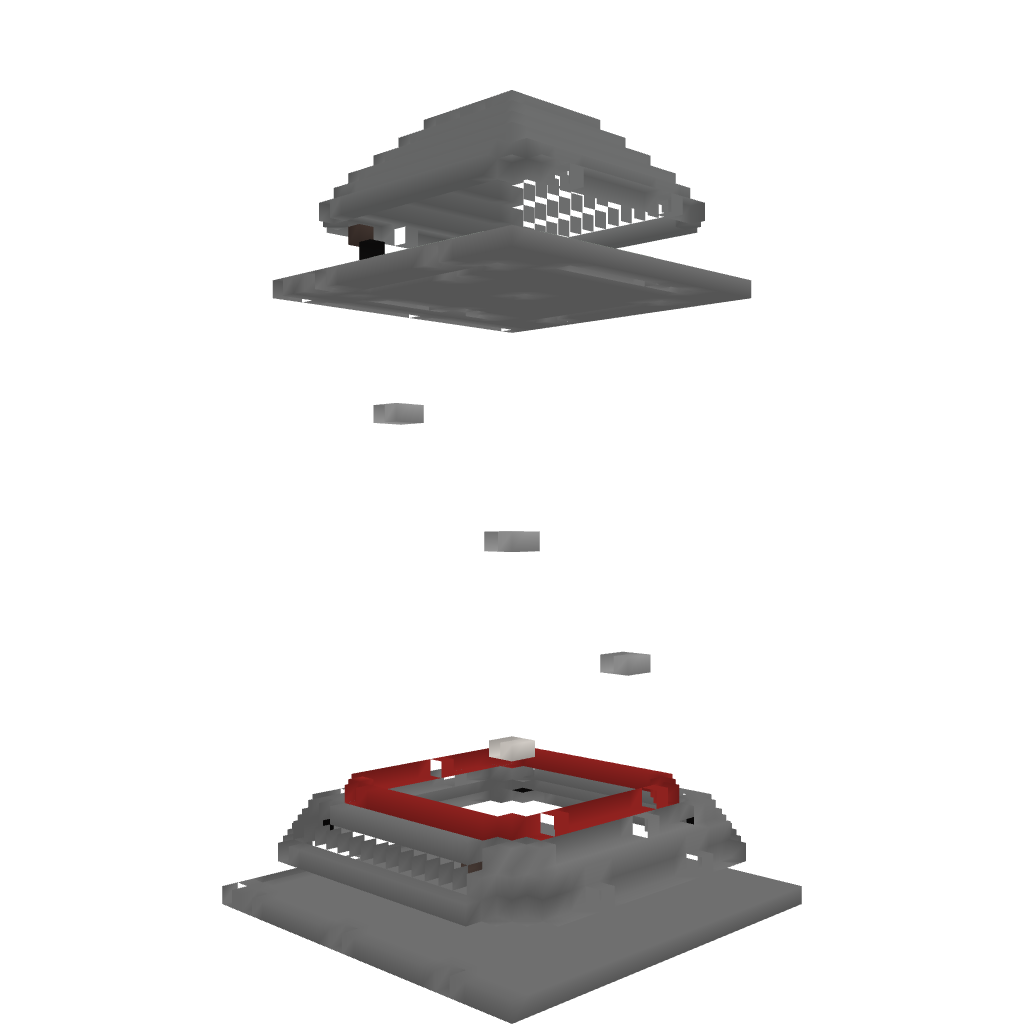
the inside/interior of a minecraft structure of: My First Creation